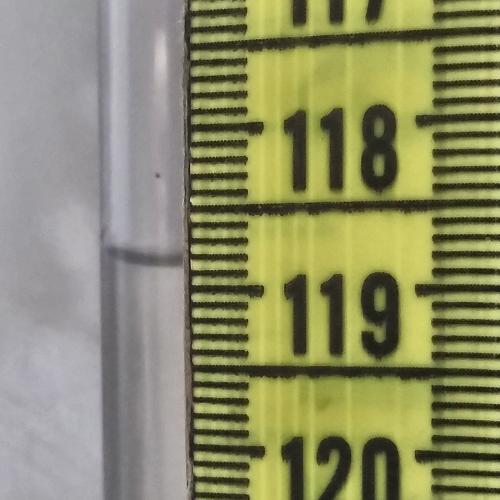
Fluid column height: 118.8 cm